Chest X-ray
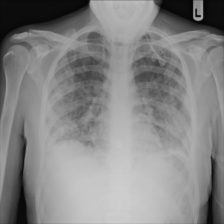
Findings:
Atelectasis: negative
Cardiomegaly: negative
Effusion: negative
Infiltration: positive
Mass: negative
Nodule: negative
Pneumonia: negative
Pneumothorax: negative
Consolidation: negative
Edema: negative
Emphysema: negative
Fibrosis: negative
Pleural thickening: negative
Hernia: negative